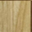
Piece: xx